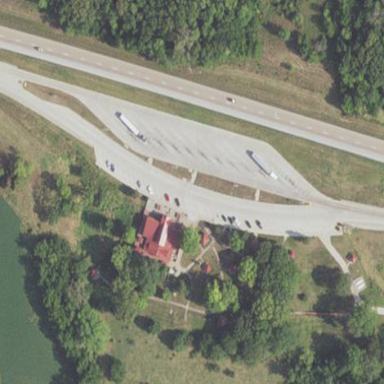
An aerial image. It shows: Rest area along the road.